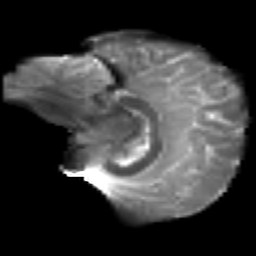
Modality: T2w
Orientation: sagittal
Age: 24
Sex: male
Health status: healthy
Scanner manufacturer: philips
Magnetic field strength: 3 T
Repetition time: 4.293 s
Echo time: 0.09797 s